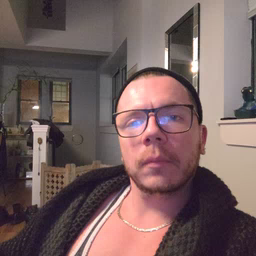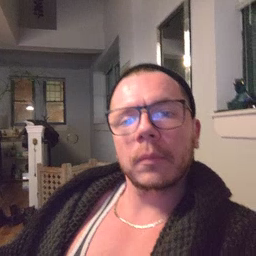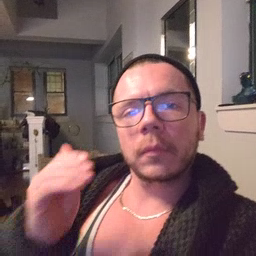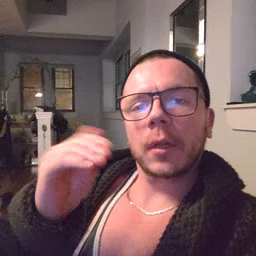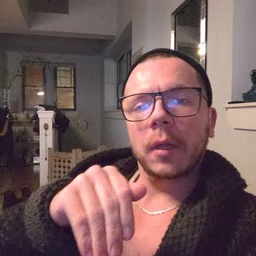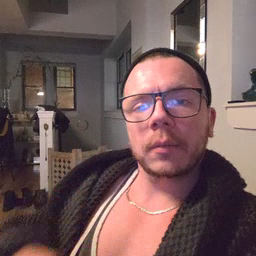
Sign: night